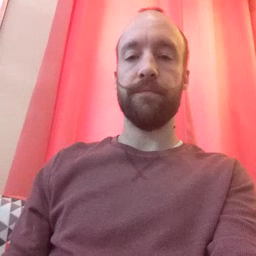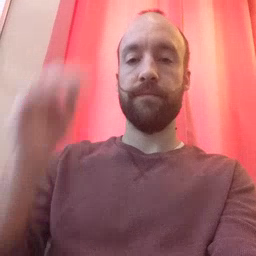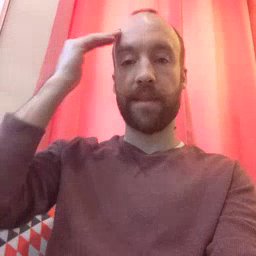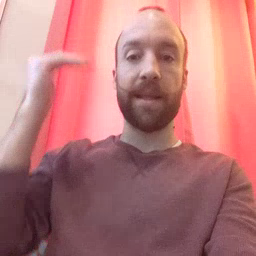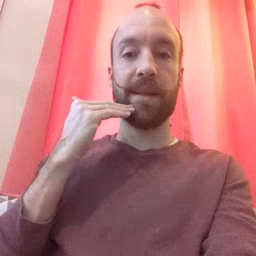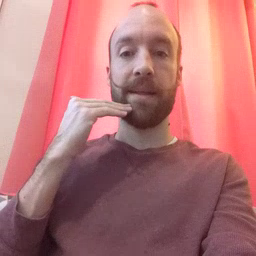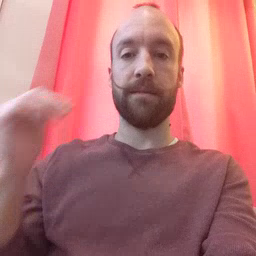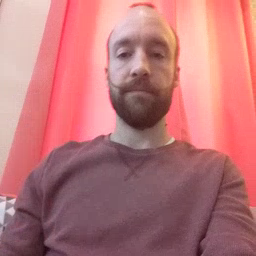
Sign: head